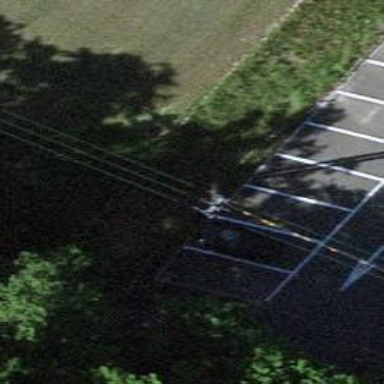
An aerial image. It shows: Minor power line.